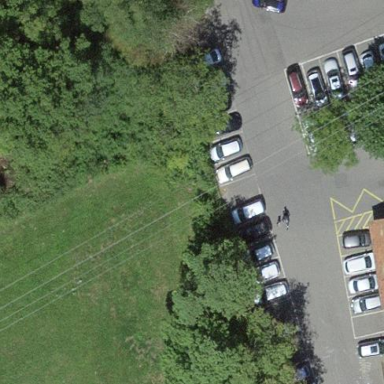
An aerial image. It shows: Parking available on the street side.